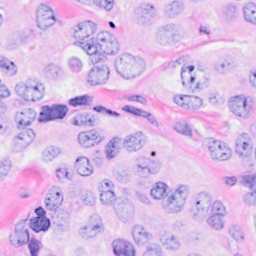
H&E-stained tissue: Breast